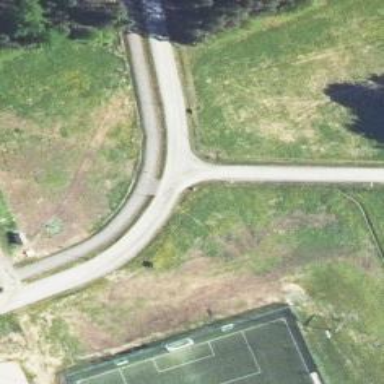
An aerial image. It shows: Cycleway.